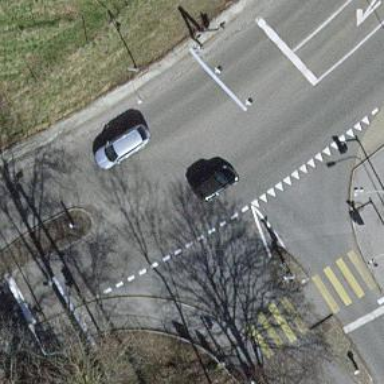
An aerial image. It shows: Road with traffic signals.